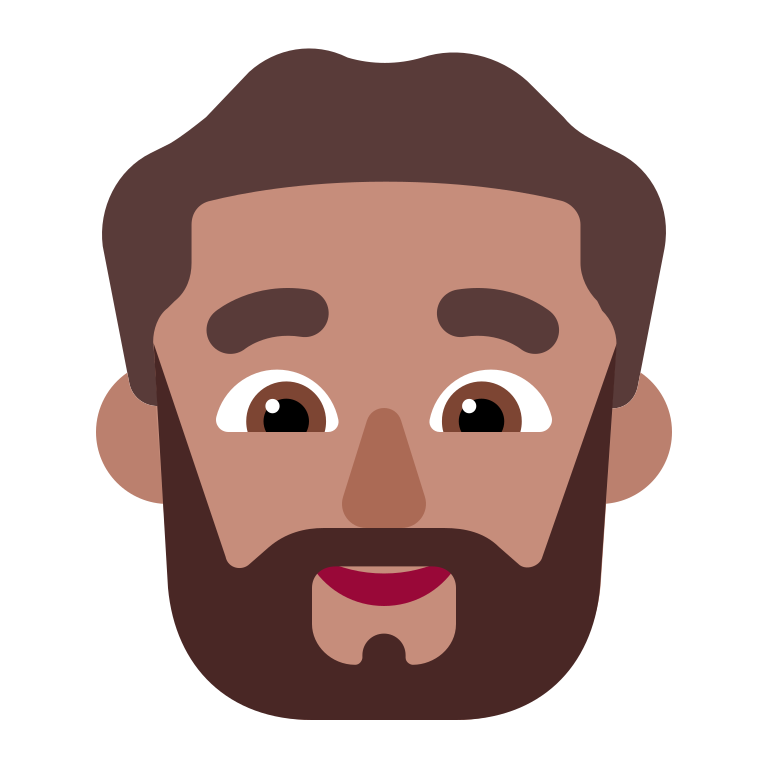
man beard flat